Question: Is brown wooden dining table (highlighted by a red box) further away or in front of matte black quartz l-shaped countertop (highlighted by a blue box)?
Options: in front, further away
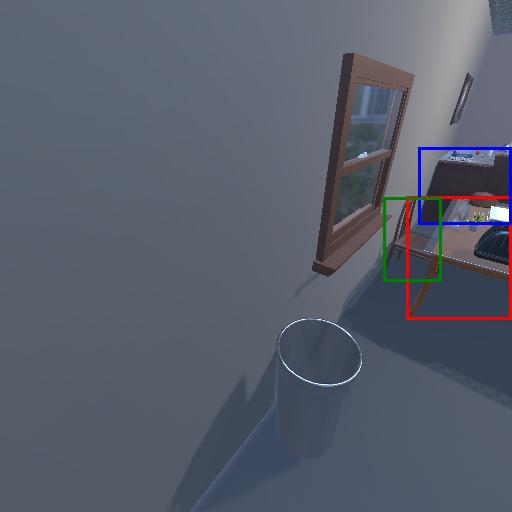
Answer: in front